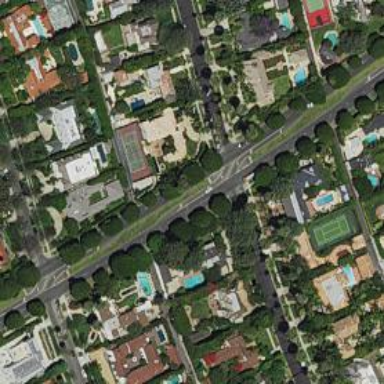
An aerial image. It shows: Secondary road bordered by residential properties.